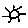
Label: sun